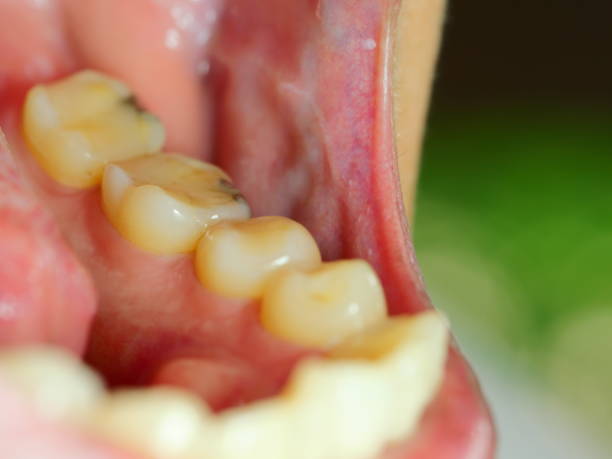
Condition: Calculus